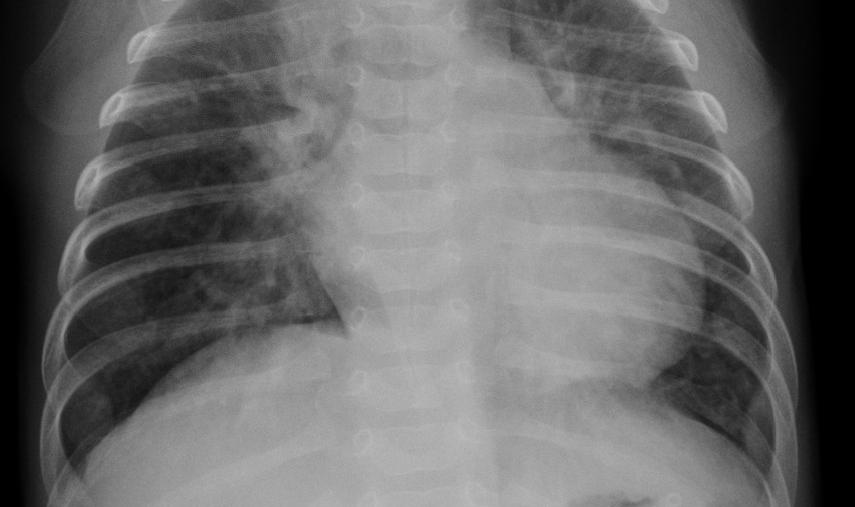
Diagnosis: PNEUMONIA